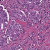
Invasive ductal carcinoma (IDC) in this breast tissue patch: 1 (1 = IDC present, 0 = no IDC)